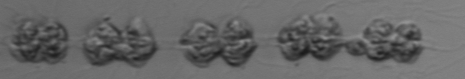
Label: Leptocylindrus_mediterraneus